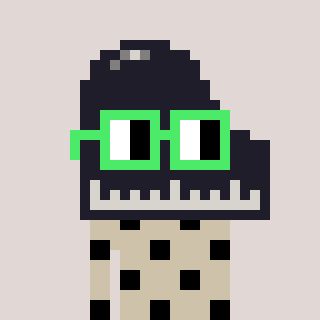
a pixel art character with square light green glasses, a piano-shaped head and a bege-colored body on a warm background